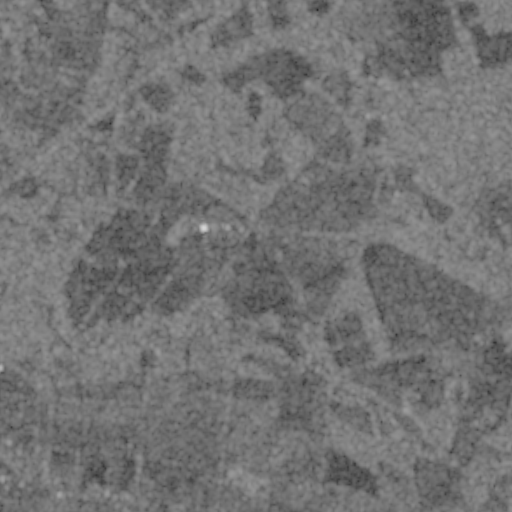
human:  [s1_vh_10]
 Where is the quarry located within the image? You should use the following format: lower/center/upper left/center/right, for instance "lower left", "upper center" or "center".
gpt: The quarry is located in the center right of the image.
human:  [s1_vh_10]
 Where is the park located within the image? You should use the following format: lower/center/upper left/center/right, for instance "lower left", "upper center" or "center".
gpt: There is no park in the image.

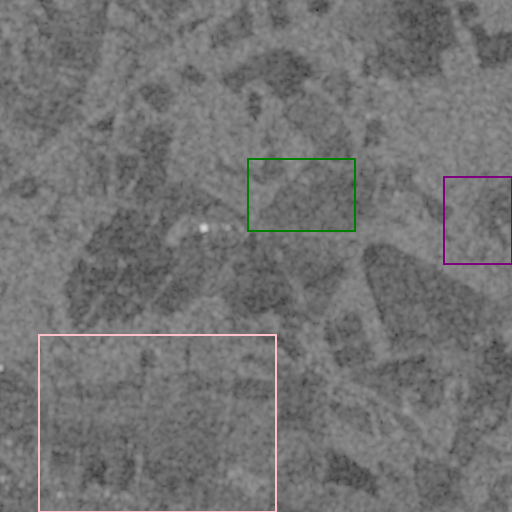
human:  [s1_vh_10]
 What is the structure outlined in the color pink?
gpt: The structure outlined in pink is a crop field.
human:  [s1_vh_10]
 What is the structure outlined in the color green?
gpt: The structure outlined in green is a park.
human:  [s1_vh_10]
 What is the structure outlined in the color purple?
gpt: The structure outlined in purple is a quarry.
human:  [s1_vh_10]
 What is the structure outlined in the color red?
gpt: There is no red outline.